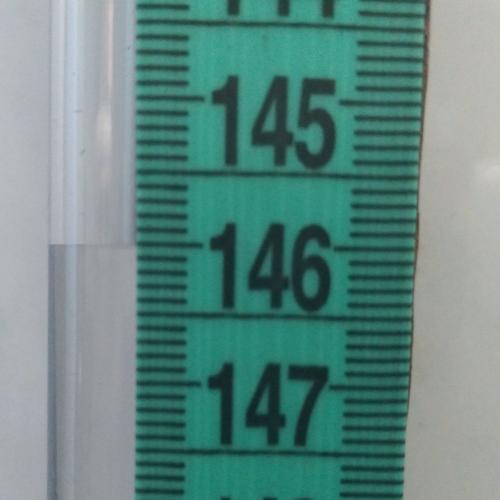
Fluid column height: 146.0 cm